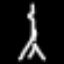
Label: The Eiffel Tower